Field crop: tomato
Growth stage: 2
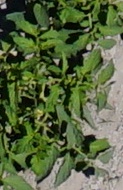
Species: tomato